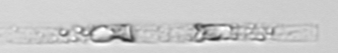
Label: Dactyliosolen_blavyanus